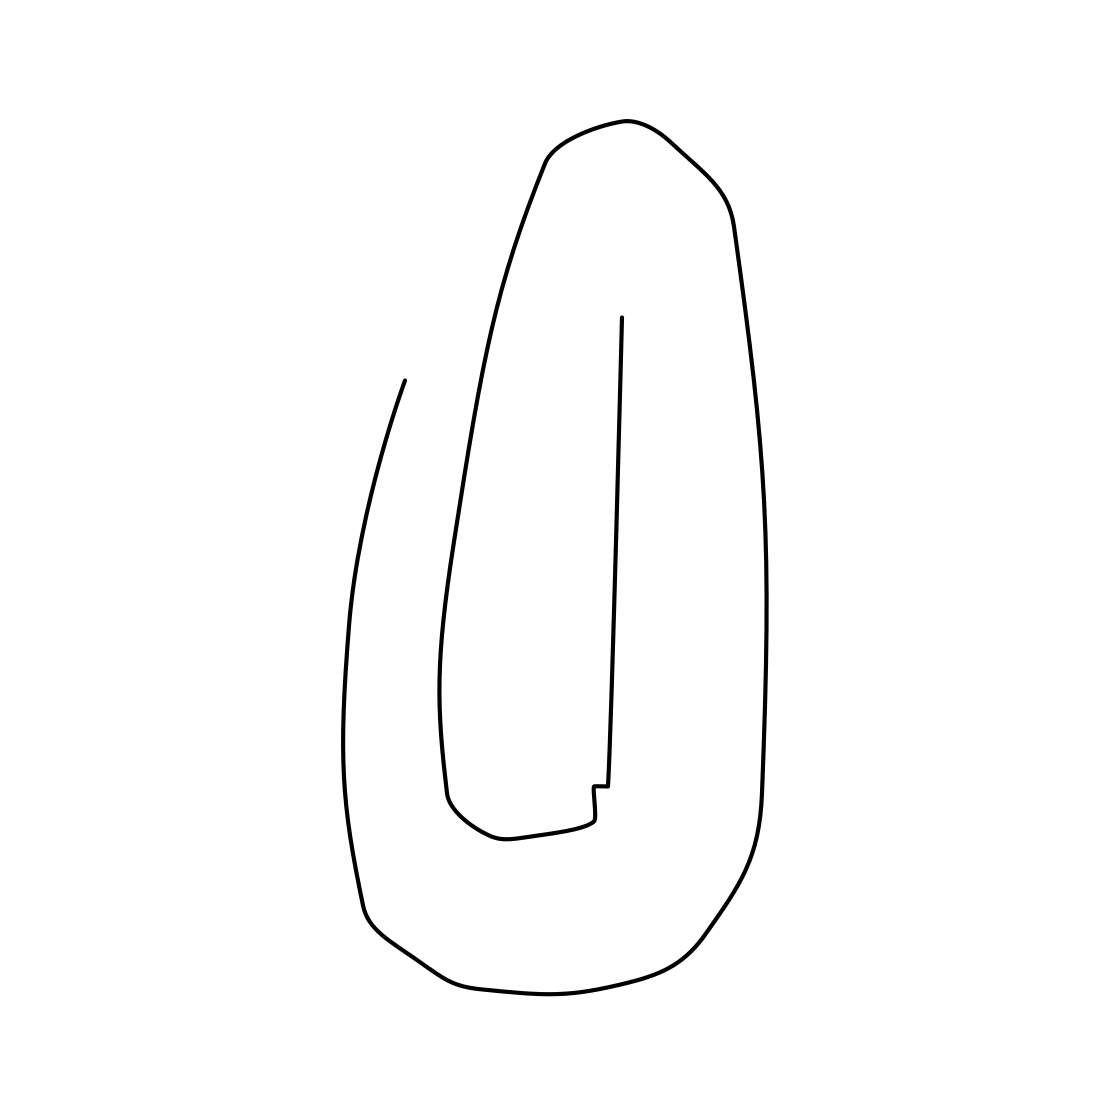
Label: paper clip